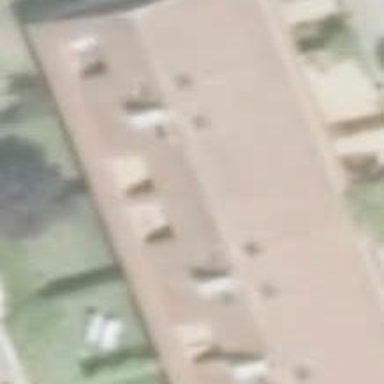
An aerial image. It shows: Terrace building.